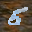
Label: 5